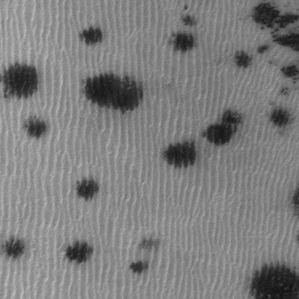
Label: frost